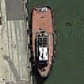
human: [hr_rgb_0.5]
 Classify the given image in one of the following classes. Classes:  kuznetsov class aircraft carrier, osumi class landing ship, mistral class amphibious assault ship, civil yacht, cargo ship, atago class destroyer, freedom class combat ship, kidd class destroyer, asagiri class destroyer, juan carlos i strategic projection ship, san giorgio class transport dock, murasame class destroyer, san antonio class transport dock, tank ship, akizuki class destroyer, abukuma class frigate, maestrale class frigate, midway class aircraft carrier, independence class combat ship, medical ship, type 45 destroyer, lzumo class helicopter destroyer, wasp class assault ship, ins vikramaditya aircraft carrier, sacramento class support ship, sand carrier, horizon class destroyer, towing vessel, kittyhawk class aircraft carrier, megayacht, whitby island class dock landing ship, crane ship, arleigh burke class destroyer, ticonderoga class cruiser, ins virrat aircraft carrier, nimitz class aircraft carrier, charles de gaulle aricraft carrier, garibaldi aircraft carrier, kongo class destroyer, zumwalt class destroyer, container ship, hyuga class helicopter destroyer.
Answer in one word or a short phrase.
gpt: Towing vessel